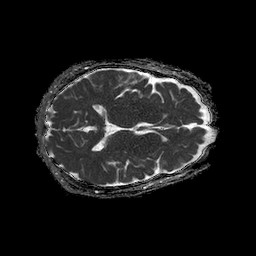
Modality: ADC
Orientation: axial
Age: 63
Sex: female
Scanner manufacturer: philips
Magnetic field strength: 1.5 T
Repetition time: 4.6 s
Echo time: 0.09059 s